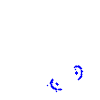
Particle: pion